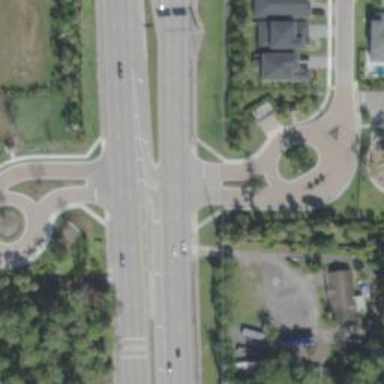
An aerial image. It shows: Secondary link road.